Question: I am having trouble figuring out how to implement the following style multitouch 'UITableView' with Monotouch:

I have the 'UITableView' working with the 'slide to delete' functionality. I've also added the following:
'''
logsTable.AllowsMultipleSelection = true;
logsTable.AllowsMultipleSelectionDuringEditing = true;
'''
Which allows me to select the rows, however the circles and ticks do not appear. Is this a default iOS feature or do I have to implement it separately?
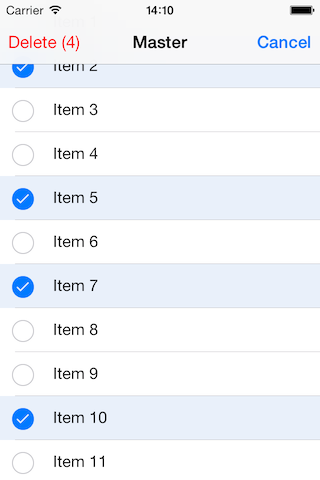
Answer: you only need add :
'logsTable.SetEditing (true, true);'
or to hide
'logsTable.SetEditing (false, true);'